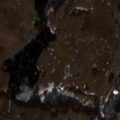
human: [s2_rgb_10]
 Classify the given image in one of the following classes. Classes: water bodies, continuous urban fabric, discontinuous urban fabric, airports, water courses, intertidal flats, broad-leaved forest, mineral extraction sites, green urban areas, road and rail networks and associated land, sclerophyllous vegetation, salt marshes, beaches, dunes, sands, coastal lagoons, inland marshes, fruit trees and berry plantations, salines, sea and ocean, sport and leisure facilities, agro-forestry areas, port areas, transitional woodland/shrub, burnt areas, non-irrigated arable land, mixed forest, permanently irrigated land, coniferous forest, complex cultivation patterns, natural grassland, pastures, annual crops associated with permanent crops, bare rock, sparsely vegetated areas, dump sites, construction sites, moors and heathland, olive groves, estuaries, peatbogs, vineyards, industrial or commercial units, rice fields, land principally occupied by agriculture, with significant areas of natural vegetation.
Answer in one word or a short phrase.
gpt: non-irrigated arable land, pastures, complex cultivation patterns, broad-leaved forest, mixed forest